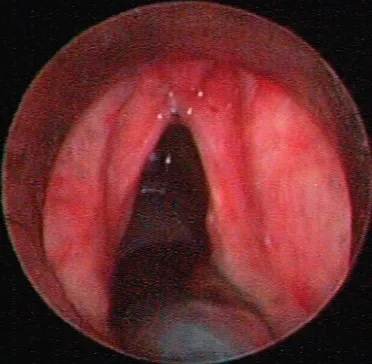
A mass emanating from the supraglottic part of larynx without erosion or haemorrhage and a lesion of the true right vocal cold presenting as leukoplakia.
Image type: endoscopy (airway_endoscopy)